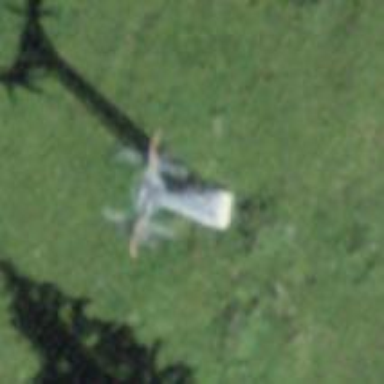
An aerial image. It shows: Pylon used for aerialway.